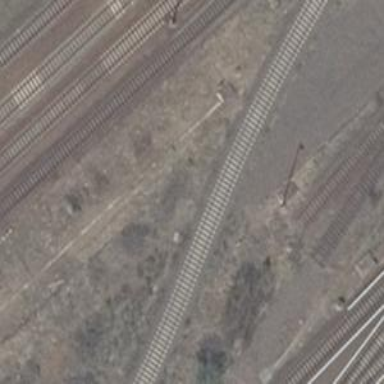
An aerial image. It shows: Siding railway line with electrified contact line for the trains.